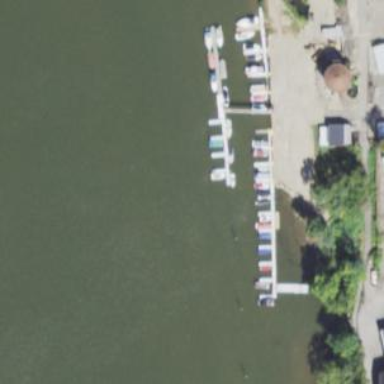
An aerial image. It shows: Pier with mooring facilities.